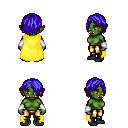
a pixel art fantasy rpg character, female body template, orc, green skin, yellow cape, gold greaves, blue bangs hairstyle, white cloth bracers, black shoes, four views (front, back, left, right), 2x2 character sprite sheet, small pixel art, hard edges, no anti-aliasing